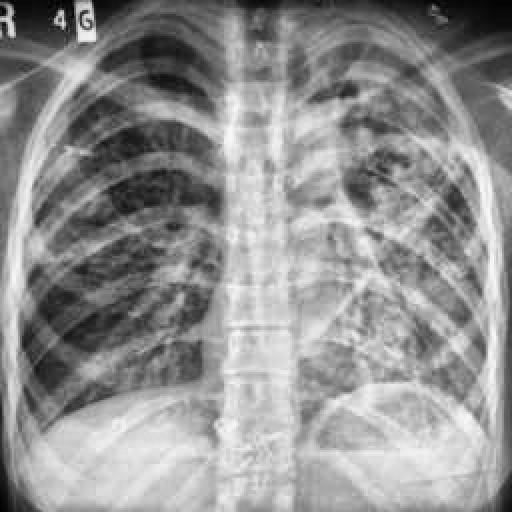
Finding: TUBERCULOSIS